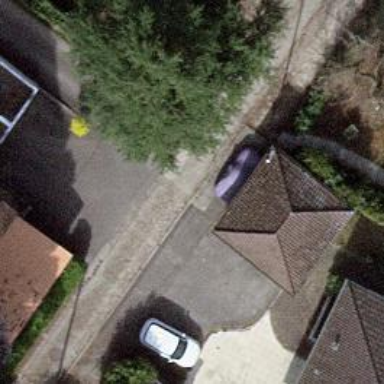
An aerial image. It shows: Living street.